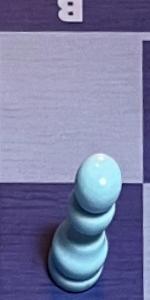
Label: Pawn_White